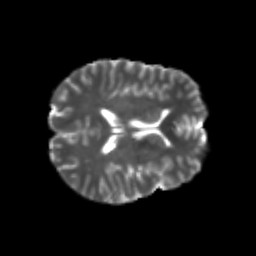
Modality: T2w
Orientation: axial
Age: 24
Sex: male
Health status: healthy
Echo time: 0.074 s